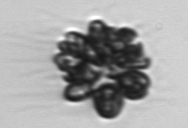
Label: Corymbellus